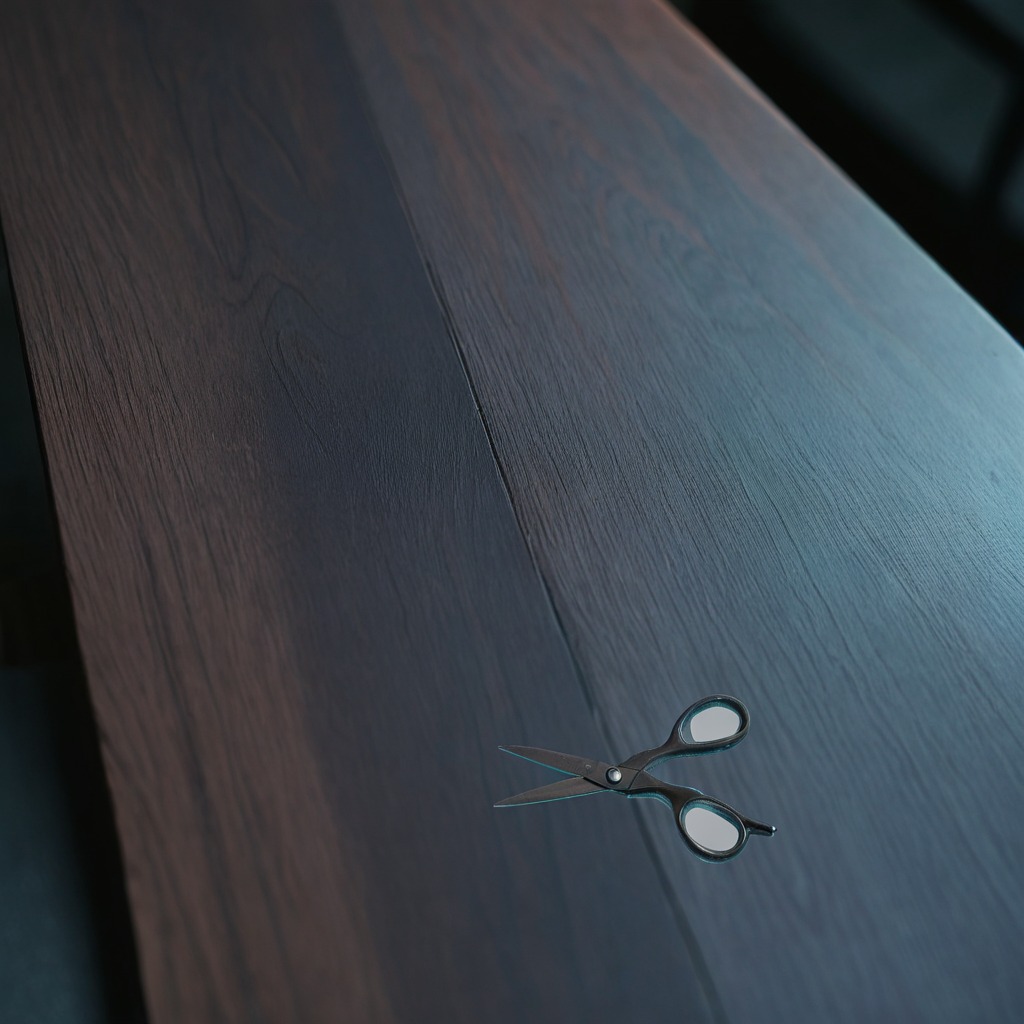
A scissor is lying on the old table.